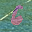
Label: 6